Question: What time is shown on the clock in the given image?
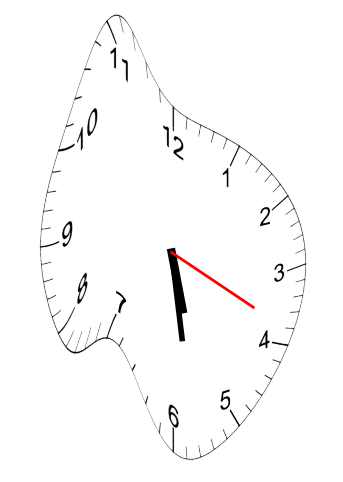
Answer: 05:28:19